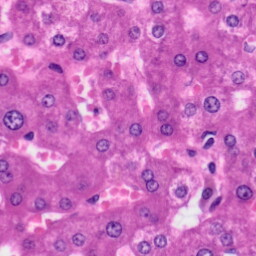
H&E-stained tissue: Liver